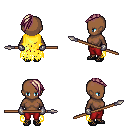
a pixel art fantasy rpg character, female body template, human, dark skin, yellow tattered cape, red pants, white blonde long mohawk hairstyle, metal gloves, ghillies, spear, four views (front, back, left, right), 2x2 character sprite sheet, small pixel art, hard edges, no anti-aliasing